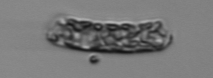
Label: Guinardia_striata